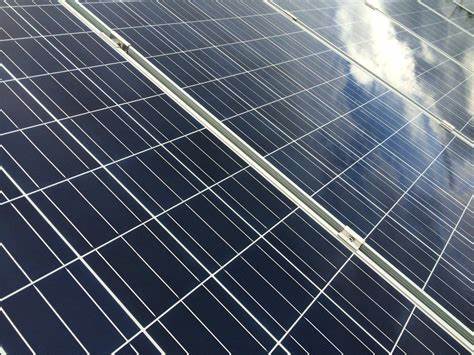
Label: Clean